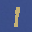
Label: 1